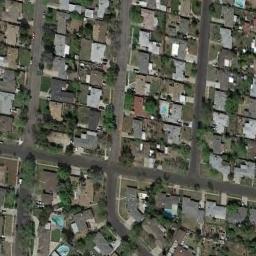
Label: residential